Field crop: maize
Growth stage: 2
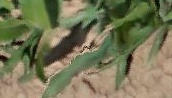
Species: maize